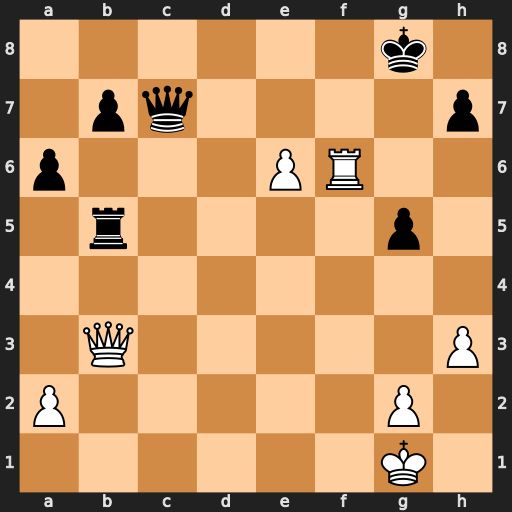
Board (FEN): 6k1/1pq4p/p3PR2/1r4p1/8/1Q5P/P5P1/6K1
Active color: w
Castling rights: -
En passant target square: -
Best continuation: e7+ Rxb3 e8=Q+ Kg7 Qf8#